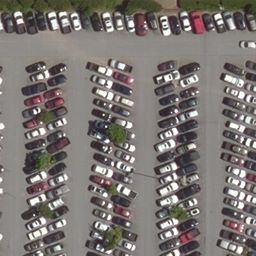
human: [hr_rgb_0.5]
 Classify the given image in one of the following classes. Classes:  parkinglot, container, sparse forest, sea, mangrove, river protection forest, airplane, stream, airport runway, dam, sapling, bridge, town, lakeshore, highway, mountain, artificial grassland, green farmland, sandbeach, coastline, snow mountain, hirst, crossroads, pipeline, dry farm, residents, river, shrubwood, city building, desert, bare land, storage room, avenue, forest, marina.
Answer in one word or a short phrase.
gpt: parkinglot